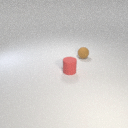
small red rubber cylinder to the left of small brown rubber sphere